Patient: sex F, age 54
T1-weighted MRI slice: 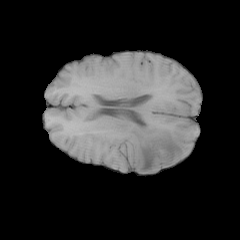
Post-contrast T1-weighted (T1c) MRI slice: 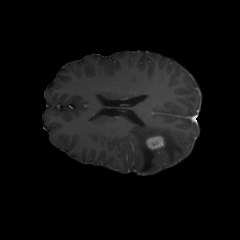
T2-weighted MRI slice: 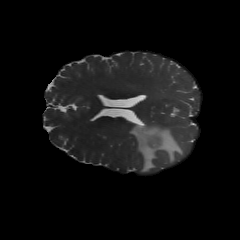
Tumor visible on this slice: yes
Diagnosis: Glioblastoma, IDH-wildtype
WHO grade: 4